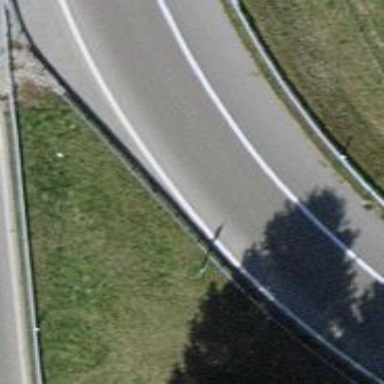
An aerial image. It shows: Asphalt motorway link.